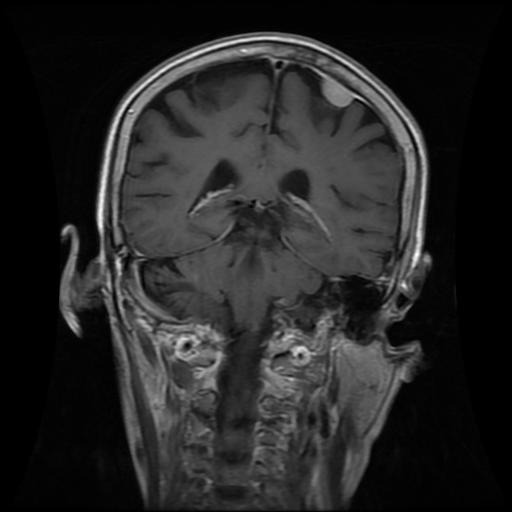
Label: meningioma